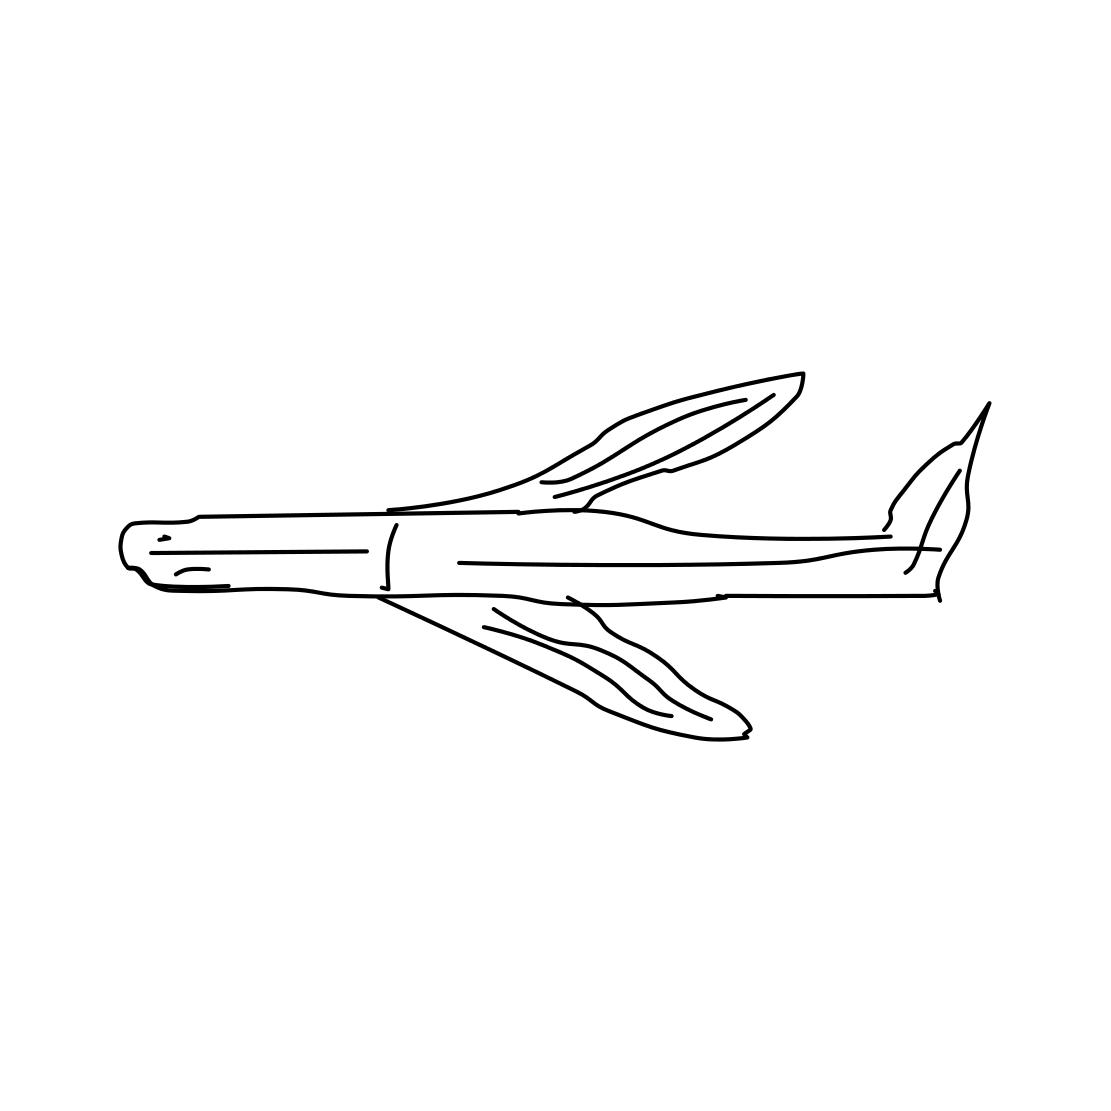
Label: airplane